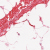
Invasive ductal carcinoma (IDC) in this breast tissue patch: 0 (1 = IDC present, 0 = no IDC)